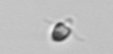
Label: Pyramimonas